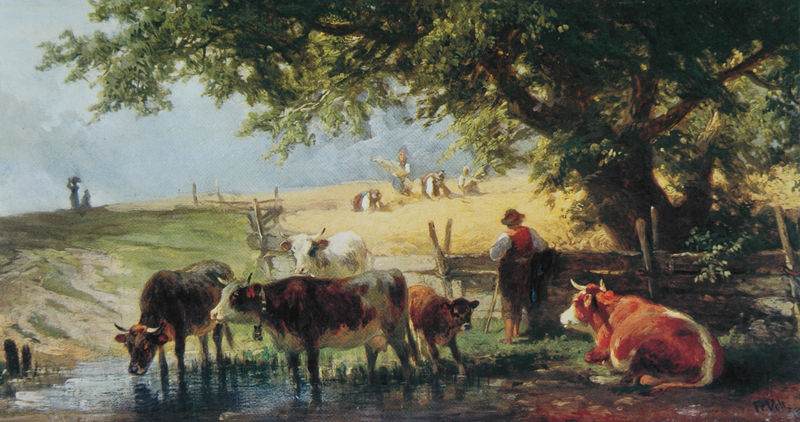
Titel: Kühe an der Tränke vor Erntelandschaft
Künstler: Johann Friedrich Voltz
Institution: (Privatbesitz)
Schlagwörter: baum, blau, blätter, gemälde, himmel, kopf, laub, mann, schatten, wasser, weiß, wolken, bäume, fluss, frauen, gelb, grün, impressionismus, landschaft, menschen, see, teich, äste, braun, frau, grau, hintergrund, holz, hut, licht, orange, pfeiler, schwarz, stroh, ölbild, ausblick, gras, hund, rot, schirm, sonnenschirm, tiere, weg, wiese, wolke, zaun, hemd, saufen, trinken, mensch, schale, stehen, tragen, horn, öl, bach, baumstamm, feld, felder, gräser, kühe, natur, spiegelung, vieh, weide, zweige, gatter, sonne, realismus, familie, kind, personen, blatt, musik, anhöhe, bauern, stock, weiher, pfütze, sommer, ruhe, liegen, stab, bäuerin, bäuerinnen, ernte, garben, getreide, heu, korn, sammeln, warm, weizen, hitze, herde, kuh, herbst, idylle, arbeiter, romantik, querformat, korb, pastellfarben, balken, bretter, junge, warten, bauer, kurven, rinder, bayern, feldarbeiter, flecken, wärme, glocke, tümpel, lanschaft, geäst, mittelalter, spätsommer, tränke, euter, hörner, tränken, spaziergänger, ähren, gescheckt, ochse, ochsen, stier, stiere, hirte, ausruhen, hol, wasserstelle, bäuerlich, kalb, kälbchen, retter, durst, ernten, kuhhirte, bundhose, hirt, kuhglocke, hüter, erntezeit, wiederkäuer, geb, bäuerliches leben, schnitterinnen, trenke, tänke, ernete, farmer, ernet, ##tränke, enrte, spaätsommer